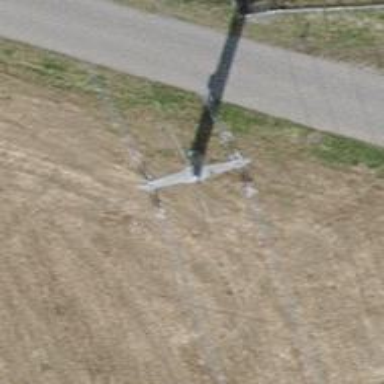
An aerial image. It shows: Power line in the image.